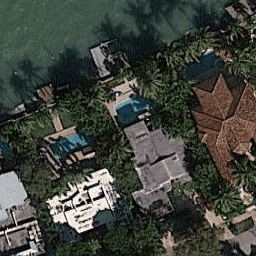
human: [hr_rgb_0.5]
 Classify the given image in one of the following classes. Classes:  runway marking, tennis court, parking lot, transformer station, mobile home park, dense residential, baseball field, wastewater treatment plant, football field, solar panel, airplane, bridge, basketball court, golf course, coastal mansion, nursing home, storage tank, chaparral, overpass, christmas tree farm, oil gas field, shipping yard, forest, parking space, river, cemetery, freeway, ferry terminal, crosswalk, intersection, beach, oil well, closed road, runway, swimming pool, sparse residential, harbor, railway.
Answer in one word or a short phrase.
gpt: coastal mansion